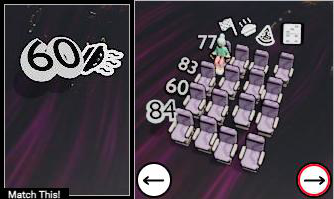
Task: seats
Answer: no